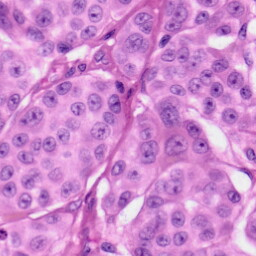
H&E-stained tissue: Skin